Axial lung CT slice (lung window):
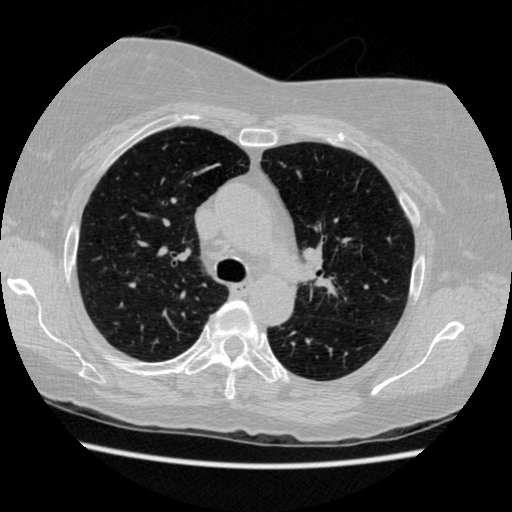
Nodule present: no